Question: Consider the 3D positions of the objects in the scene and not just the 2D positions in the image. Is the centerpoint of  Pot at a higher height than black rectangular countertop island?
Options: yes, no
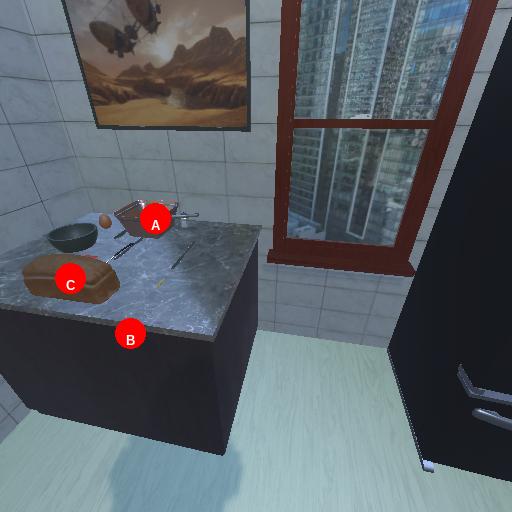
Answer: yes